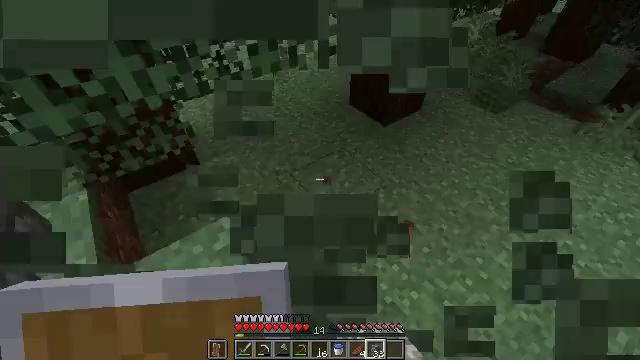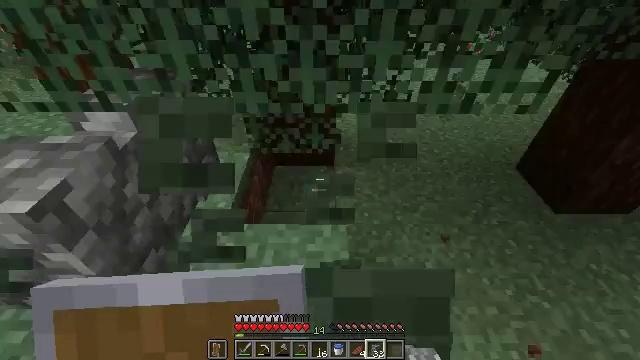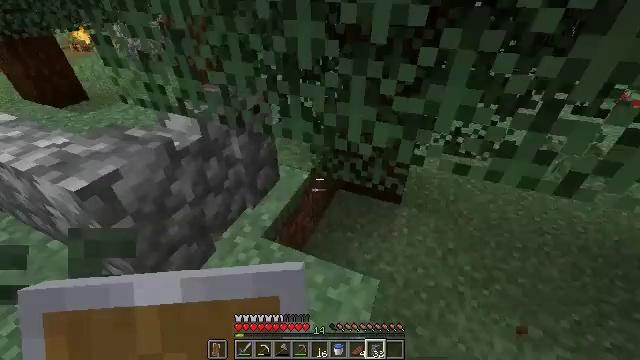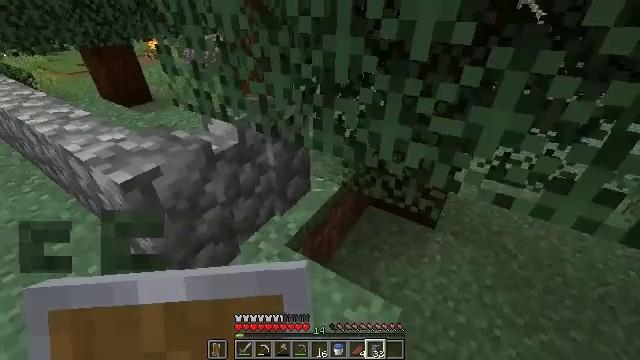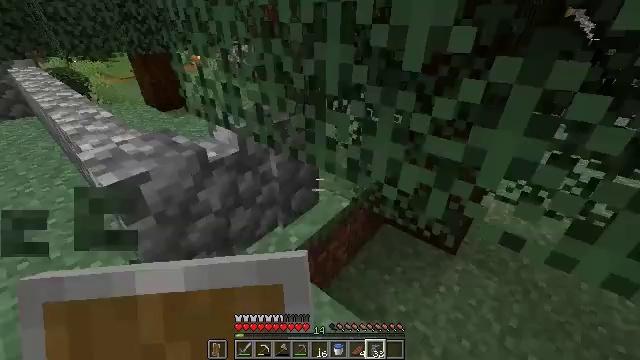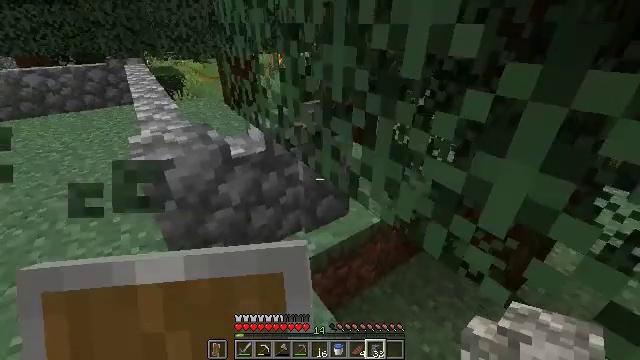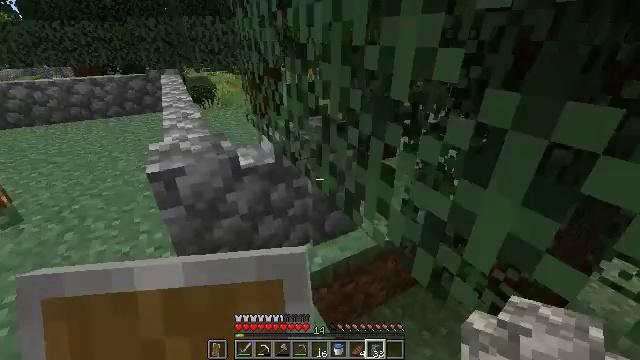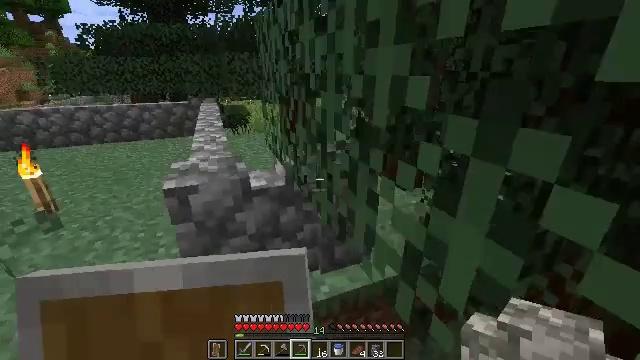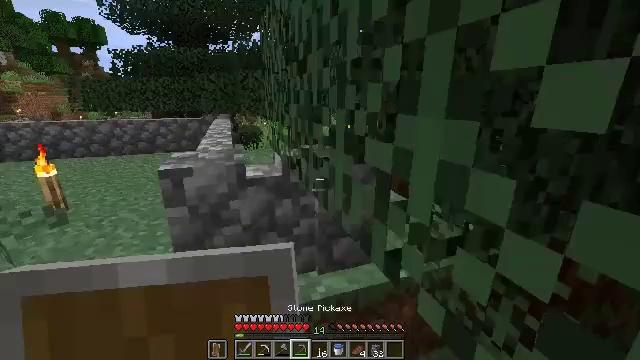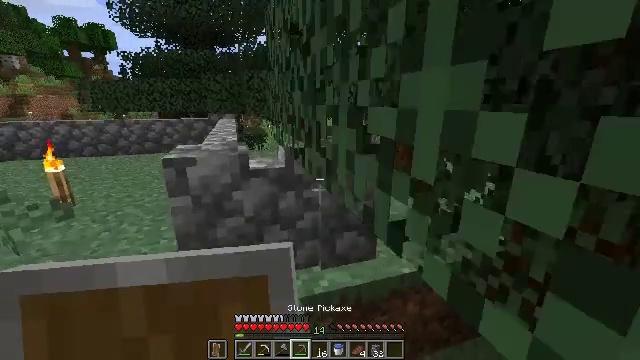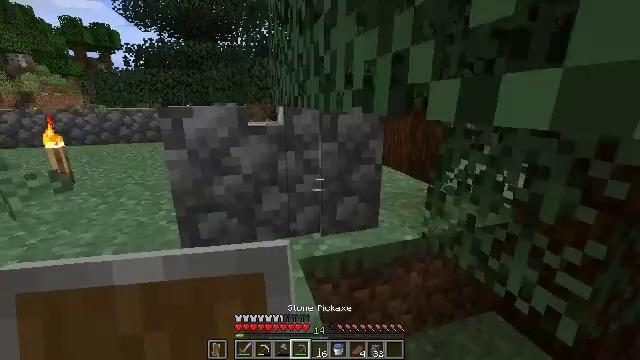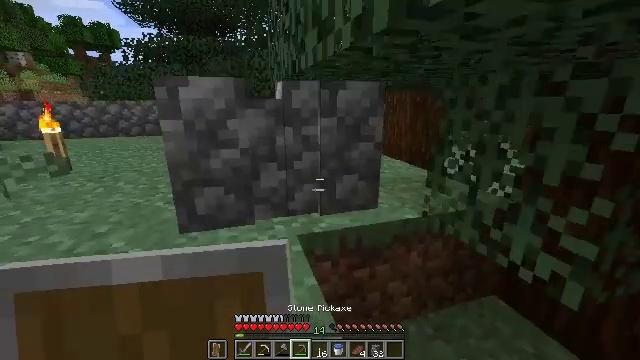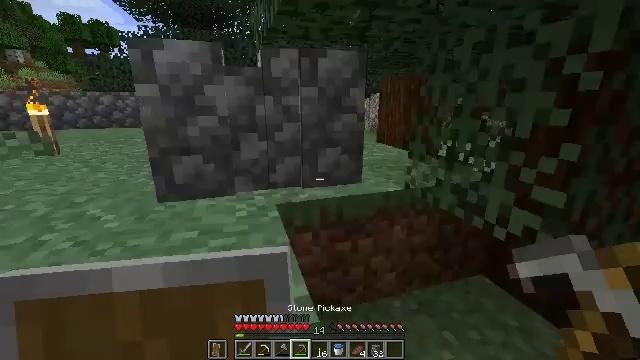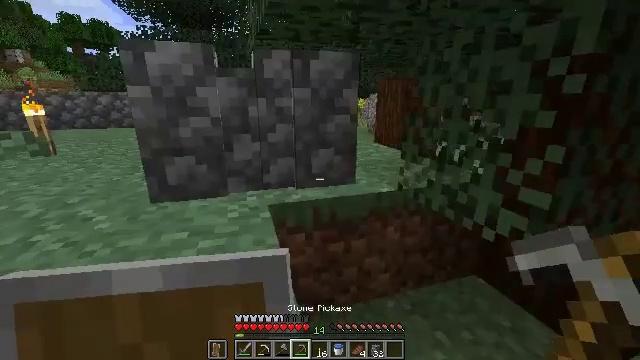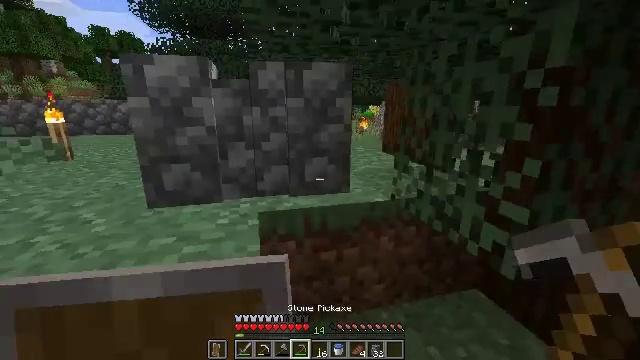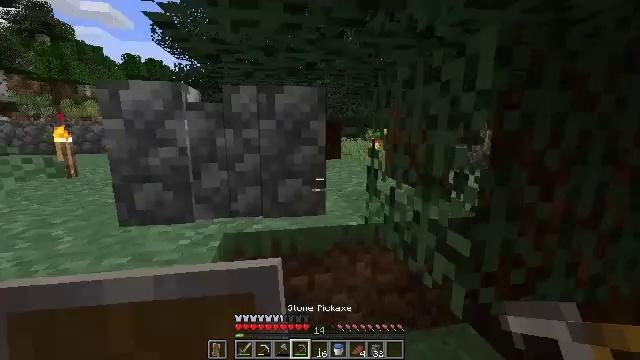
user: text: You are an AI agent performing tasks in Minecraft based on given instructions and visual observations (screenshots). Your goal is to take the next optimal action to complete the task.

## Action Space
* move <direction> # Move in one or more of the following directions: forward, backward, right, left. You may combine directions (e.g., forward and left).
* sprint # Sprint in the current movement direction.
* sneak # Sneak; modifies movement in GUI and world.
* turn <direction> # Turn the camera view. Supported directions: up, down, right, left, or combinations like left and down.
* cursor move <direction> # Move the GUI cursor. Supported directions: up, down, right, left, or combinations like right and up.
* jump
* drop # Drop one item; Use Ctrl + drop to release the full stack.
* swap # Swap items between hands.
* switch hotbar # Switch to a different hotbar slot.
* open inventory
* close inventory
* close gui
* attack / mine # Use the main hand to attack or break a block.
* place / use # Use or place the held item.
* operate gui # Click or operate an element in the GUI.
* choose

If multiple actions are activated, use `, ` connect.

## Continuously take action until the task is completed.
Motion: motion action
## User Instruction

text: Break down the cobblestone wall to collect it.
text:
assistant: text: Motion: move forward and move right, turn left and up
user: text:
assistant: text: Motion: move forward and move right, turn left and up
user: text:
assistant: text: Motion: move forward and move right, turn left and up
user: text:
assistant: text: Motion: move forward and move right, turn left and up
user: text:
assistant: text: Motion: move right, turn left and up
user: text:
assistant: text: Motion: move right, turn left and up
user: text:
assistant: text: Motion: turn left and up, switch to hotbar 4
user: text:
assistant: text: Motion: turn left and up, switch to hotbar 4
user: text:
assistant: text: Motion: move right, turn left
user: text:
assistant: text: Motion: move right
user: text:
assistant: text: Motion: move right
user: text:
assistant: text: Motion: move right
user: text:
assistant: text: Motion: move right
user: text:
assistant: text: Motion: move right, turn left and up
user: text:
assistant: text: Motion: move forward and move right, turn left and up
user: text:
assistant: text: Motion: move forward and move right, turn left and up
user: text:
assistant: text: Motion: move forward and move right, turn left and up
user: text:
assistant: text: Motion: move forward, attack / mine
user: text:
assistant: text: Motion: turn left and up, attack / mine
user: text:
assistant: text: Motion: turn left, attack / mine
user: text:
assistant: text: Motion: move forward, turn left, attack / mine
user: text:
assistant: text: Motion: move forward, turn left, attack / mine
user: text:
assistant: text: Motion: move forward, turn right, attack / mine
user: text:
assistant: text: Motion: turn right and down, attack / mine
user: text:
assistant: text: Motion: turn right, attack / mine
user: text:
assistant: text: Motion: attack / mine
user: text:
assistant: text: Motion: attack / mine
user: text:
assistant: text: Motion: attack / mine
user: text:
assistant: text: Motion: move forward, attack / mine
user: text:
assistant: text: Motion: move forward and move left, attack / mine